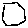
Label: hexagon